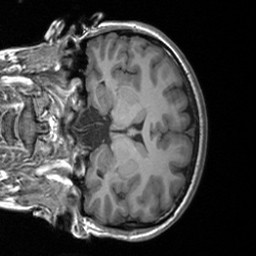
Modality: T1w
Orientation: coronal
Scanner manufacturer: siemens
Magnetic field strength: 3 T
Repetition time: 1.9 s
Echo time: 0.00226 s